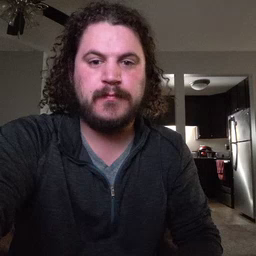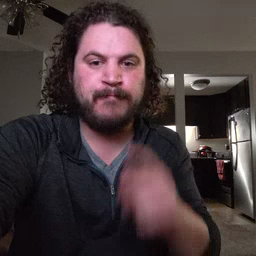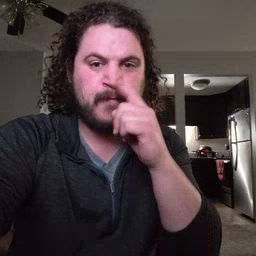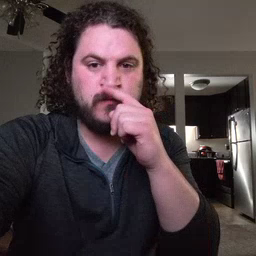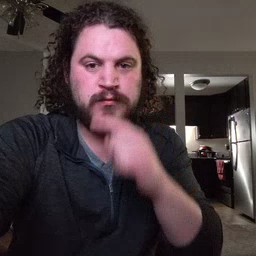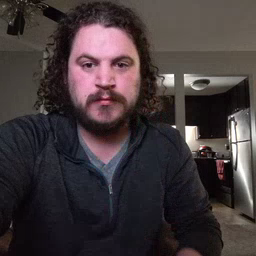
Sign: mouse